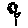
Label: flower